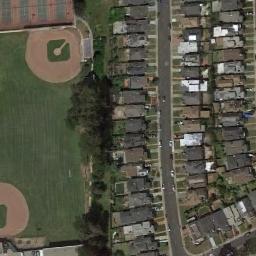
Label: baseball_diamond